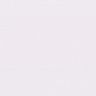
Metastatic tissue present: no